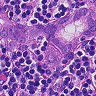
Metastatic tissue present: yes